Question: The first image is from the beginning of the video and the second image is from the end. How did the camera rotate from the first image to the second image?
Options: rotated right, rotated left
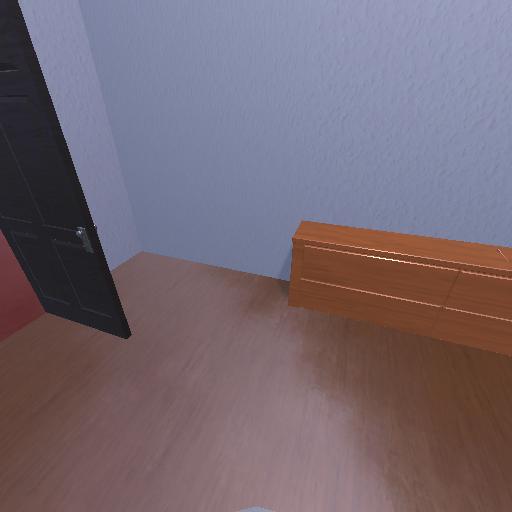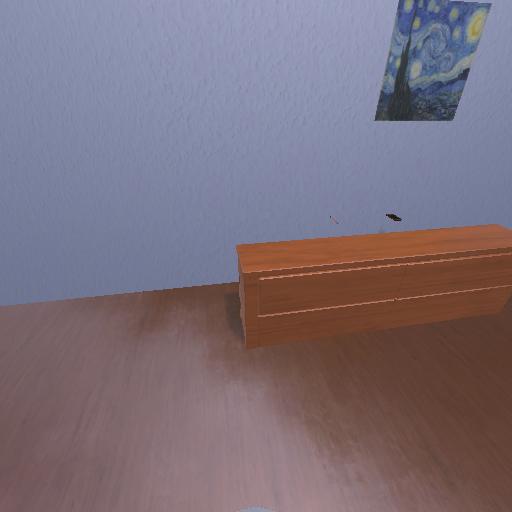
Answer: rotated right